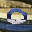
Label: 0